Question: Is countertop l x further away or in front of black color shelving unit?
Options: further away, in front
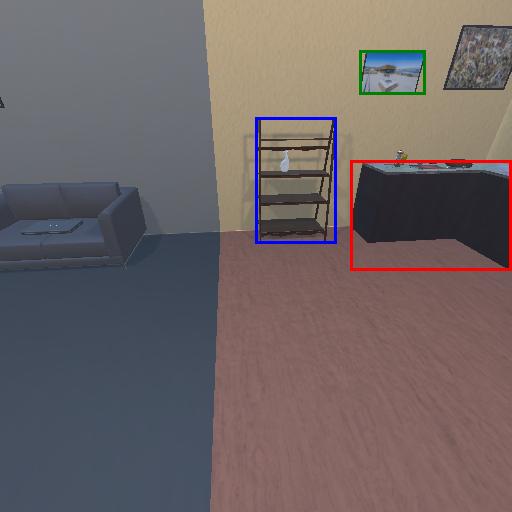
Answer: further away